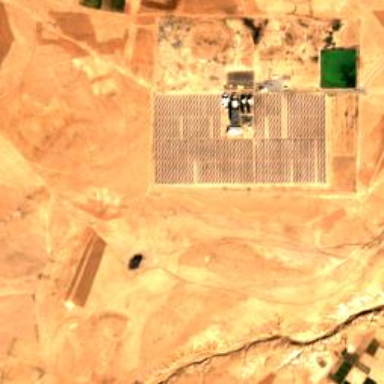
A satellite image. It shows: Power plant with gas and solar sources. The plant is enclosed by fence.